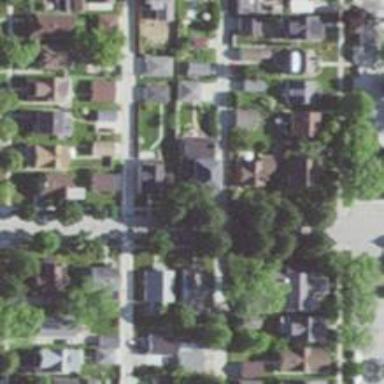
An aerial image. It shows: Alley classified as service road.